Question: I'm implementing pinch to zoom of an image using UIImageView inside a UIScrollView. The scroll view doesn't take full screen size. I made the background of the scrollview green. I then pinch-zoomed in the image.
The problem is that when I scroll the zoomed image it's not centered correctly in the scroll view and has some space to the right and bottom. If I try to scroll to the top or left the scroll view doesn't allow to scroll to the end of the image by similar amount of space. The amount of space seems to be related on how I move my fingers when doing the pinch gesture.
Here is a screenshot:

Here is my code:
'''
// On viewWillAppear:
- (void)loadMyImage
{
self.myImage.contentMode = UIViewContentModeScaleAspectFit;
self.myImage.image = self.originalImage; // an UIImage loaded from gallery
self.myImage.bounds = CGRectMake(0, 0, self.originalImage.size.width, self.originalImage.size.height);
self.scrollView.bounds = CGRectMake(0,0,320,200);
self.scrollView.frame = CGRectMake(0,0,320,200);
self.scrollView.minimumZoomScale=1.0f;
self.scrollView.maximumZoomScale=2.0f;
self.scrollView.delegate = self;
self.myImage.userInteractionEnabled = YES;
}
// Scroll view zooming events:
- (UIView *)viewForZoomingInScrollView:(UIScrollView *)scrollView
{return self.myImage;}
- (void)scrollViewDidEndZooming:(UIScrollView *)scrollView withView:(UIView *)view atScale:(CGFloat)scale
{
CGSize boundsSize = self.scrollView.bounds.size;
CGRect contentsFrame = self.myImage.frame;
if (contentsFrame.size.width < boundsSize.width) {
contentsFrame.origin.x = (boundsSize.width - contentsFrame.size.width) / 2.0f;
} else {
contentsFrame.origin.x = 0.0f;
}
if (contentsFrame.size.height < boundsSize.height) {
contentsFrame.origin.y = (boundsSize.height - contentsFrame.size.height) / 2.0f;
} else {
contentsFrame.origin.y = 0.0f;
}
self.myImage.center = CGPointMake(
contentsFrame.origin.x + contentsFrame.size.width / 2.0f,
contentsFrame.origin.y + contentsFrame.size.height / 2.0f);
CGPoint offset = CGPointMake(
self.myImage.center.x - self.scrollView.bounds.size.width / 2.0f,
self.myImage.center.y - self.scrollView.bounds.size.height / 2.0f);
[UIView animateWithDuration:.25 animations:^{
[self.scrollView setContentOffset:offset];
}];
NSLog(@"Final state of frame: %g x %g (%g , %g) and center (%g , %g)",
self.myImage.frame.size.width, self.myImage.frame.size.height,
self.myImage.frame.origin.x, self.myImage.frame.origin.y,
self.myImage.center.x, self.myImage.center.y);
NSLog(@"offset: (%g , %g)",
self.scrollView.contentOffset.x, self.scrollView.contentOffset.y);
NSLog(@"Inset left %g , right %g , top %g , bottom %g",
self.scrollView.contentInset.left,
self.scrollView.contentInset.right,
self.scrollView.contentInset.top,
self.scrollView.contentInset.bottom);
NSLog(@"==================================");
}
'''
And here is my output:
'''
Initial state of bounds: 320 x 200
of frame: 320 x 200 (0 , 0) and center (160 , 100)
offset: (0 , 0)
==================================
Final state of frame: 640 x 400 (0 , 0) and center (320 , 200)
offset: (160 , 100)
Inset left 0 , right 0 , top 0 , bottom 0
==================================
'''
I tried setting automaticallyAdjustsScrollViewInsets to NO, but my view controller doesn't respond to the selector. And besides, the insets report 0-s.
Any solution or work-around would be great. Any idea or possible explanation for this behavior would also be appreciated.
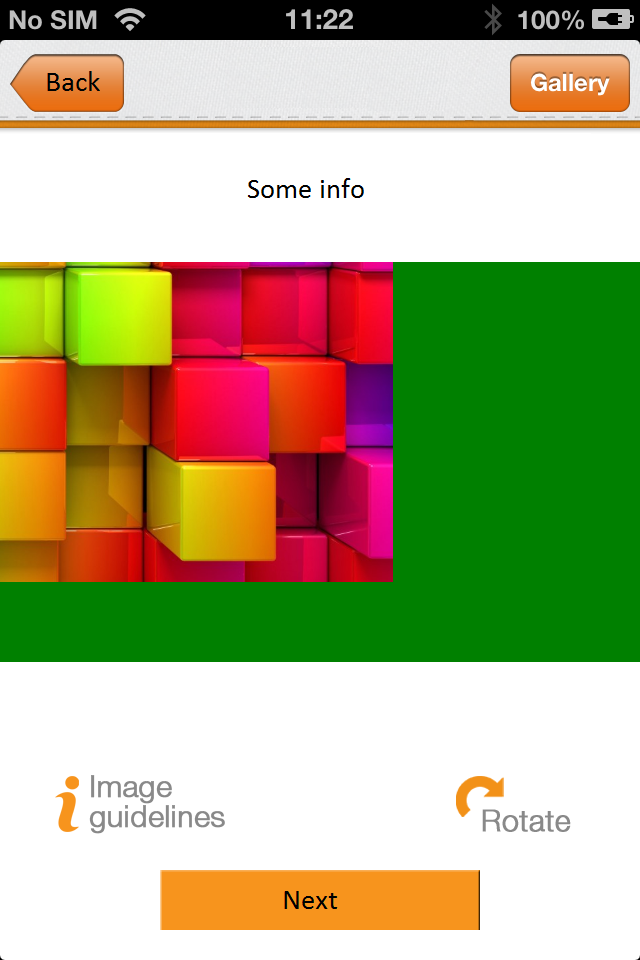
Answer: I suggest you to use the following library in Github:
<URL>
Don't forget to add
'''
self.automaticallyAdjustsScrollViewInsets = NO;
'''
in your viewcontroller.
Hope this helps! :)